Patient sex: F
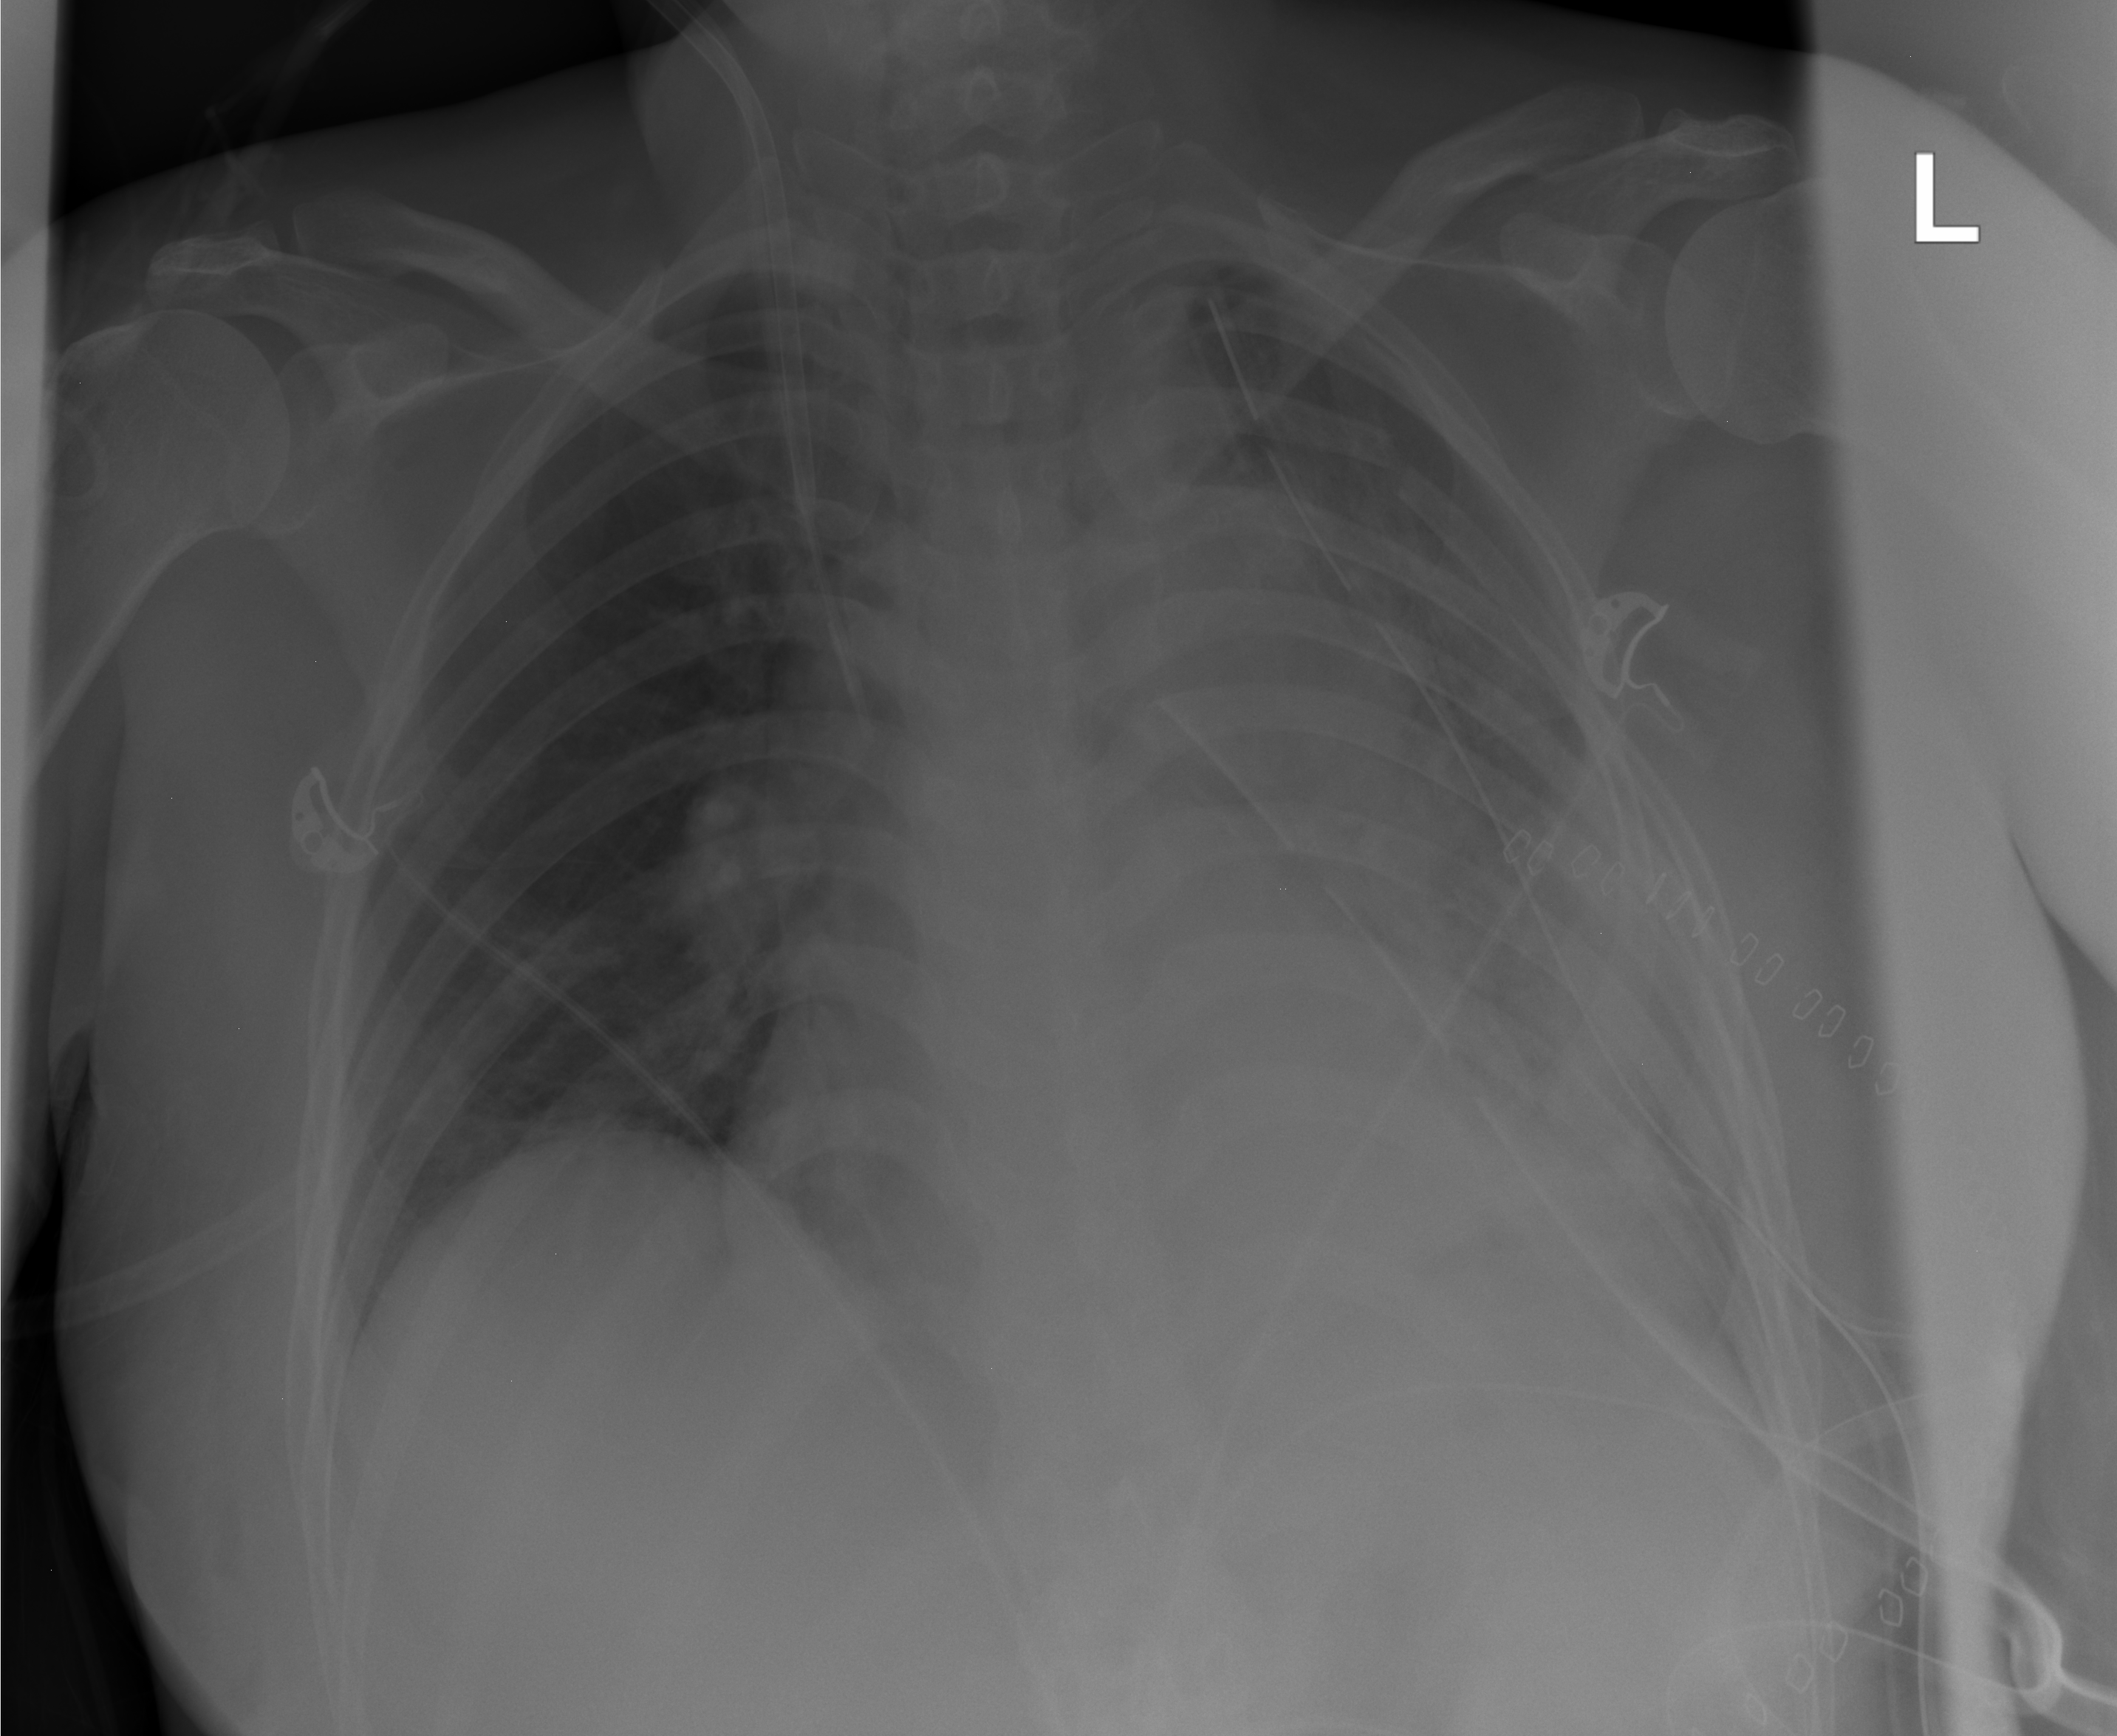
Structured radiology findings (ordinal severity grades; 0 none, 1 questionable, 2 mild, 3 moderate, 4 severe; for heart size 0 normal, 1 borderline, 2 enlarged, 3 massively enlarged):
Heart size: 2
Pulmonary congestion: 0
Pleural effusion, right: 0
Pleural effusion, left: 2
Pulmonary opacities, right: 0
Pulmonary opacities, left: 3
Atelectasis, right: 0
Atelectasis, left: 3